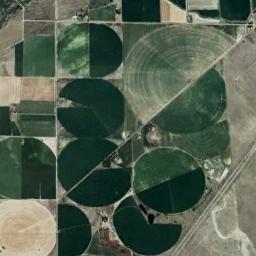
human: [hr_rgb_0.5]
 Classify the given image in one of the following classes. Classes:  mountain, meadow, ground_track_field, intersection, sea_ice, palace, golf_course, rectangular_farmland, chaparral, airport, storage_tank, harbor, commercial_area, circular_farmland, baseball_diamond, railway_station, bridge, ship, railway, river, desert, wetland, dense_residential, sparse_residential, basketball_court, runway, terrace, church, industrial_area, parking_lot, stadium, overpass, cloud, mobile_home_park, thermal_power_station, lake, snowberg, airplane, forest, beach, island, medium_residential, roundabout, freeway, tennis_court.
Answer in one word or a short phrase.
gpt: circular_farmland